Question: I've already <URL>, but I thought I may get more quality help on Stack Overflow.
Using Delphi XE8, I have issues using XSuperObject on iOS Simulator (7.1, 8.1, 8.2 and 8.3). So I started an empty Firemonkey app, started adding some things which were in my prior project (at this point I didn't know what the issue was). All worked fine up until I added the latest XSuperObject and XSuperJSON units to my app.
'''
uses
XSuperObject, XSuperJSON;
'''
Upon running in the iOS simulator, I get an exception:
'Project dyld_sim raised exception class EOSError with message 'System Error. Code: 2. No such file or directory.'
I have no code, and have made no changes other than adding units (XSuperObject, XSuperJSON) and a few basic controls (Panel, Button, and Combo Box).
When I break, it takes me to:
'System.SysUtils.RaiseLastOSError' - last line 'raise Error;'
...which is just the spot where the actual exception itself was raised, nothing of relevance.
So I opened the main project file and put a break point right on the first line 'Application.Initialize;' but that break point is never reached. I also put breakpoints in the "initialization" of both XSuperObject and XSuperJSON and neither of them stop either.

Once I removed both units, everything worked again.
What's going wrong here and how do I fix it?
- <URL>- - - -
NOTE: Above version details are just one specific example, but I cannot get it to work on any iOS device/version.
UPDATE: After debugging the system (the 115th unit initialization), I came to learn the point where the exception is raised. In 'System.RegularExpressionsCore'on line 680...
'''
{$IFDEF DYNAMIC_LIB}
class constructor TPerlRegEx.Create;
begin
if not LoadPCRELib then
RaiseLastOSError; //<-- Exception raised here
end;
{$ENDIF DYNAMIC_LIB}
'''
And inside of 'LoadPCRELib'...
'''
{$IFDEF DYNAMIC_LIB}
function LoadPCRELib: Boolean;
function GetProcAddr(const ProcName: MarshaledAString): Pointer;
begin
dlerror;
Result := dlsym(_PCRELib, ProcName);
end;
procedure SetCallback(const cbName: MarshaledAString; ProcPointer: Pointer);
begin
Pointer(GetProcAddr(cbName)^) := ProcPointer;
end;
begin
Result := True;
if _PCRELib = 0 then
begin
Result := False;
_PCRELib := HMODULE(dlopen(PCRELib, RTLD_LAZY)); //<-- Returns 0 (no handle)
if _PCRELib <> 0 then
begin
// Setup the function pointers
...
Result := True;
end;
end;
end;
{$ENDIF}
'''
While running a project using only this unit, it runs just fine though.
So it seems to be unable to find '/usr/lib/libpcre.dylib', but only if I'm using X-SuperObject.
I've updated all of my environment, including OS-X, XCode, iOS Simulator, and SDK links in Delphi IDE (Deleted all and recreated them). I've verified the SDK and iOS versions all match perfectly. But the problem still persists.
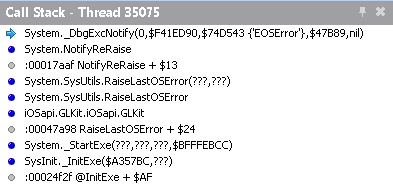
Answer: Please install the <URL>, then it should work fine.